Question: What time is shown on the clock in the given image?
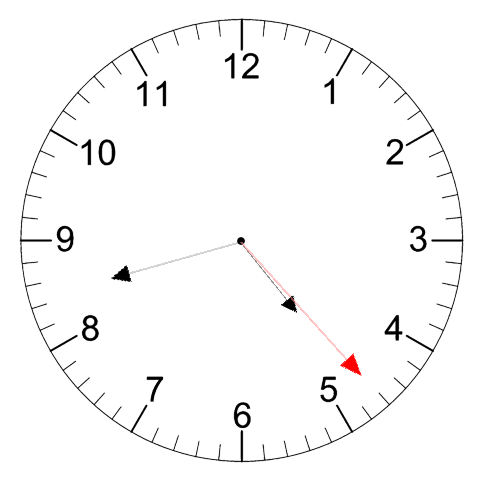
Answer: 04:42:23